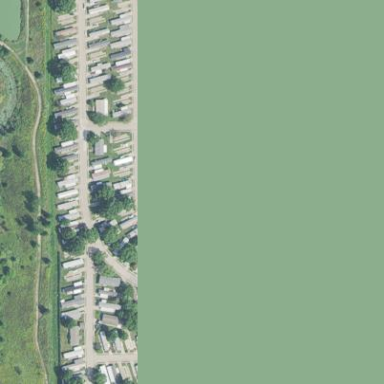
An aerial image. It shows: Residential area designated as trailer park.